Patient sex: F
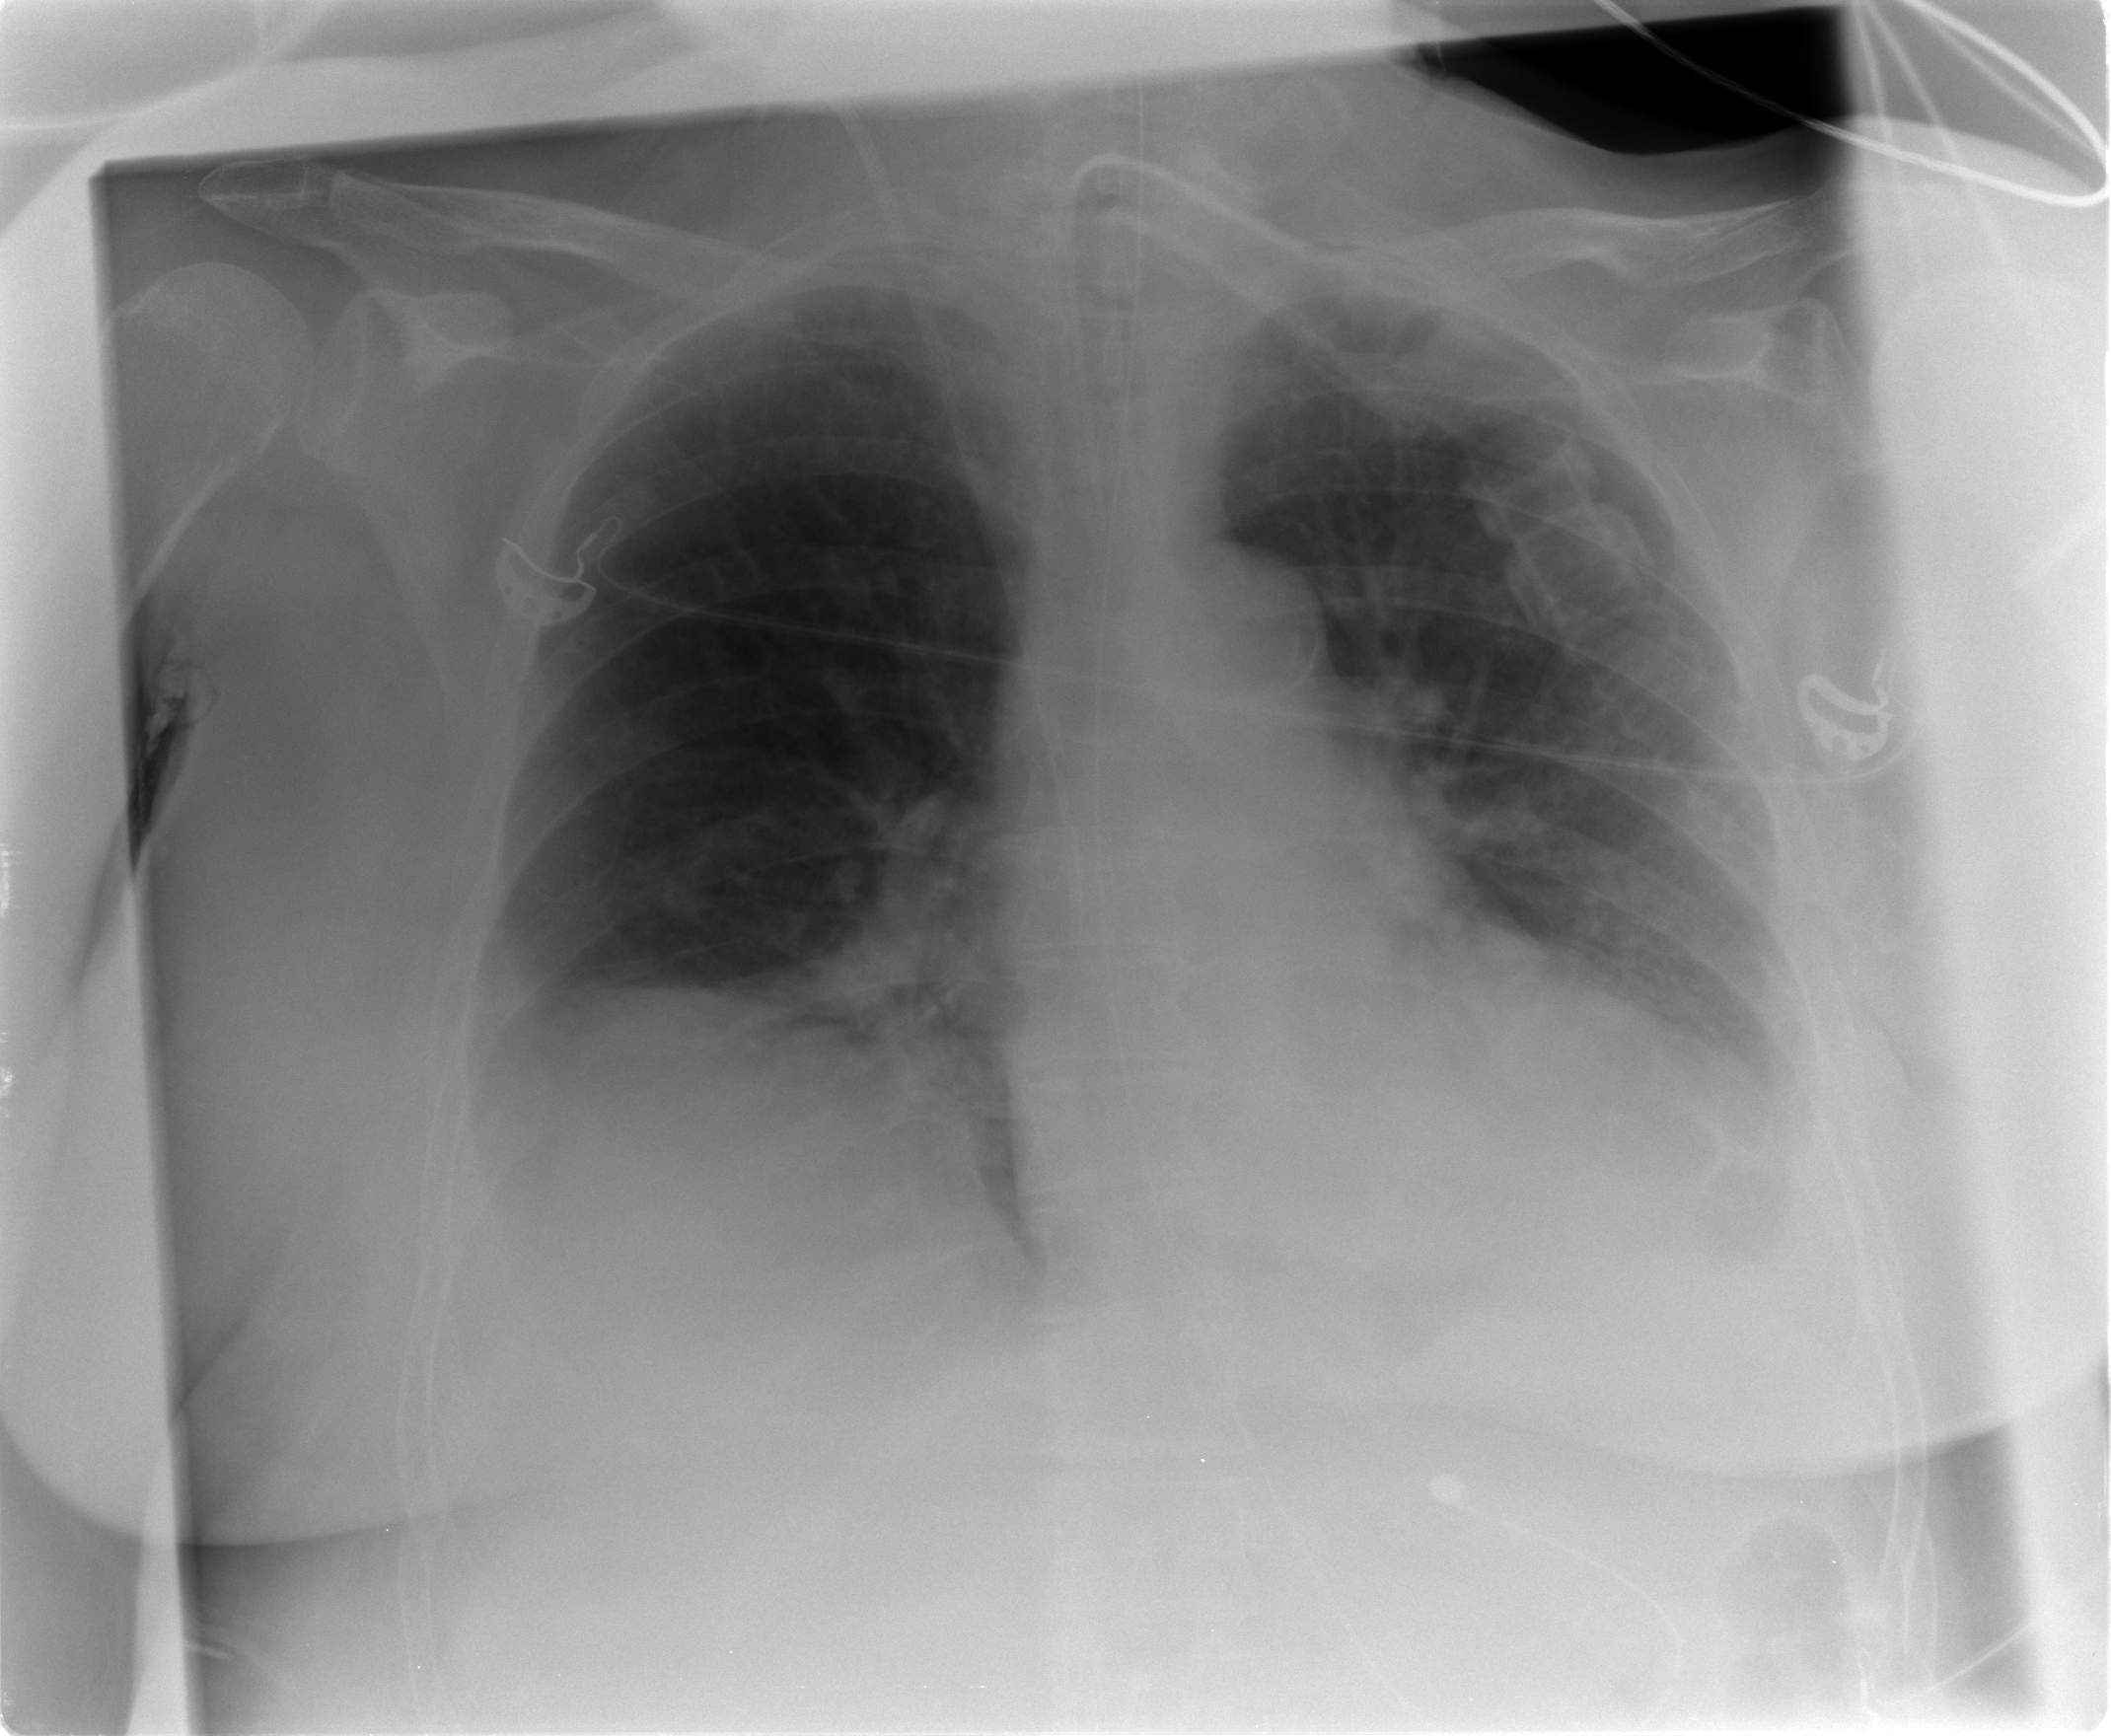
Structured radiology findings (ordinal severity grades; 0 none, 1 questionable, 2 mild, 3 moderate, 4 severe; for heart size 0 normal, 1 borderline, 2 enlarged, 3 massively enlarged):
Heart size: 2
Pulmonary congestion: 1
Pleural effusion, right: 1
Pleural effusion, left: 2
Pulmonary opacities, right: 1
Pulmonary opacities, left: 0
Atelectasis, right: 3
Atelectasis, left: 2